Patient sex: F
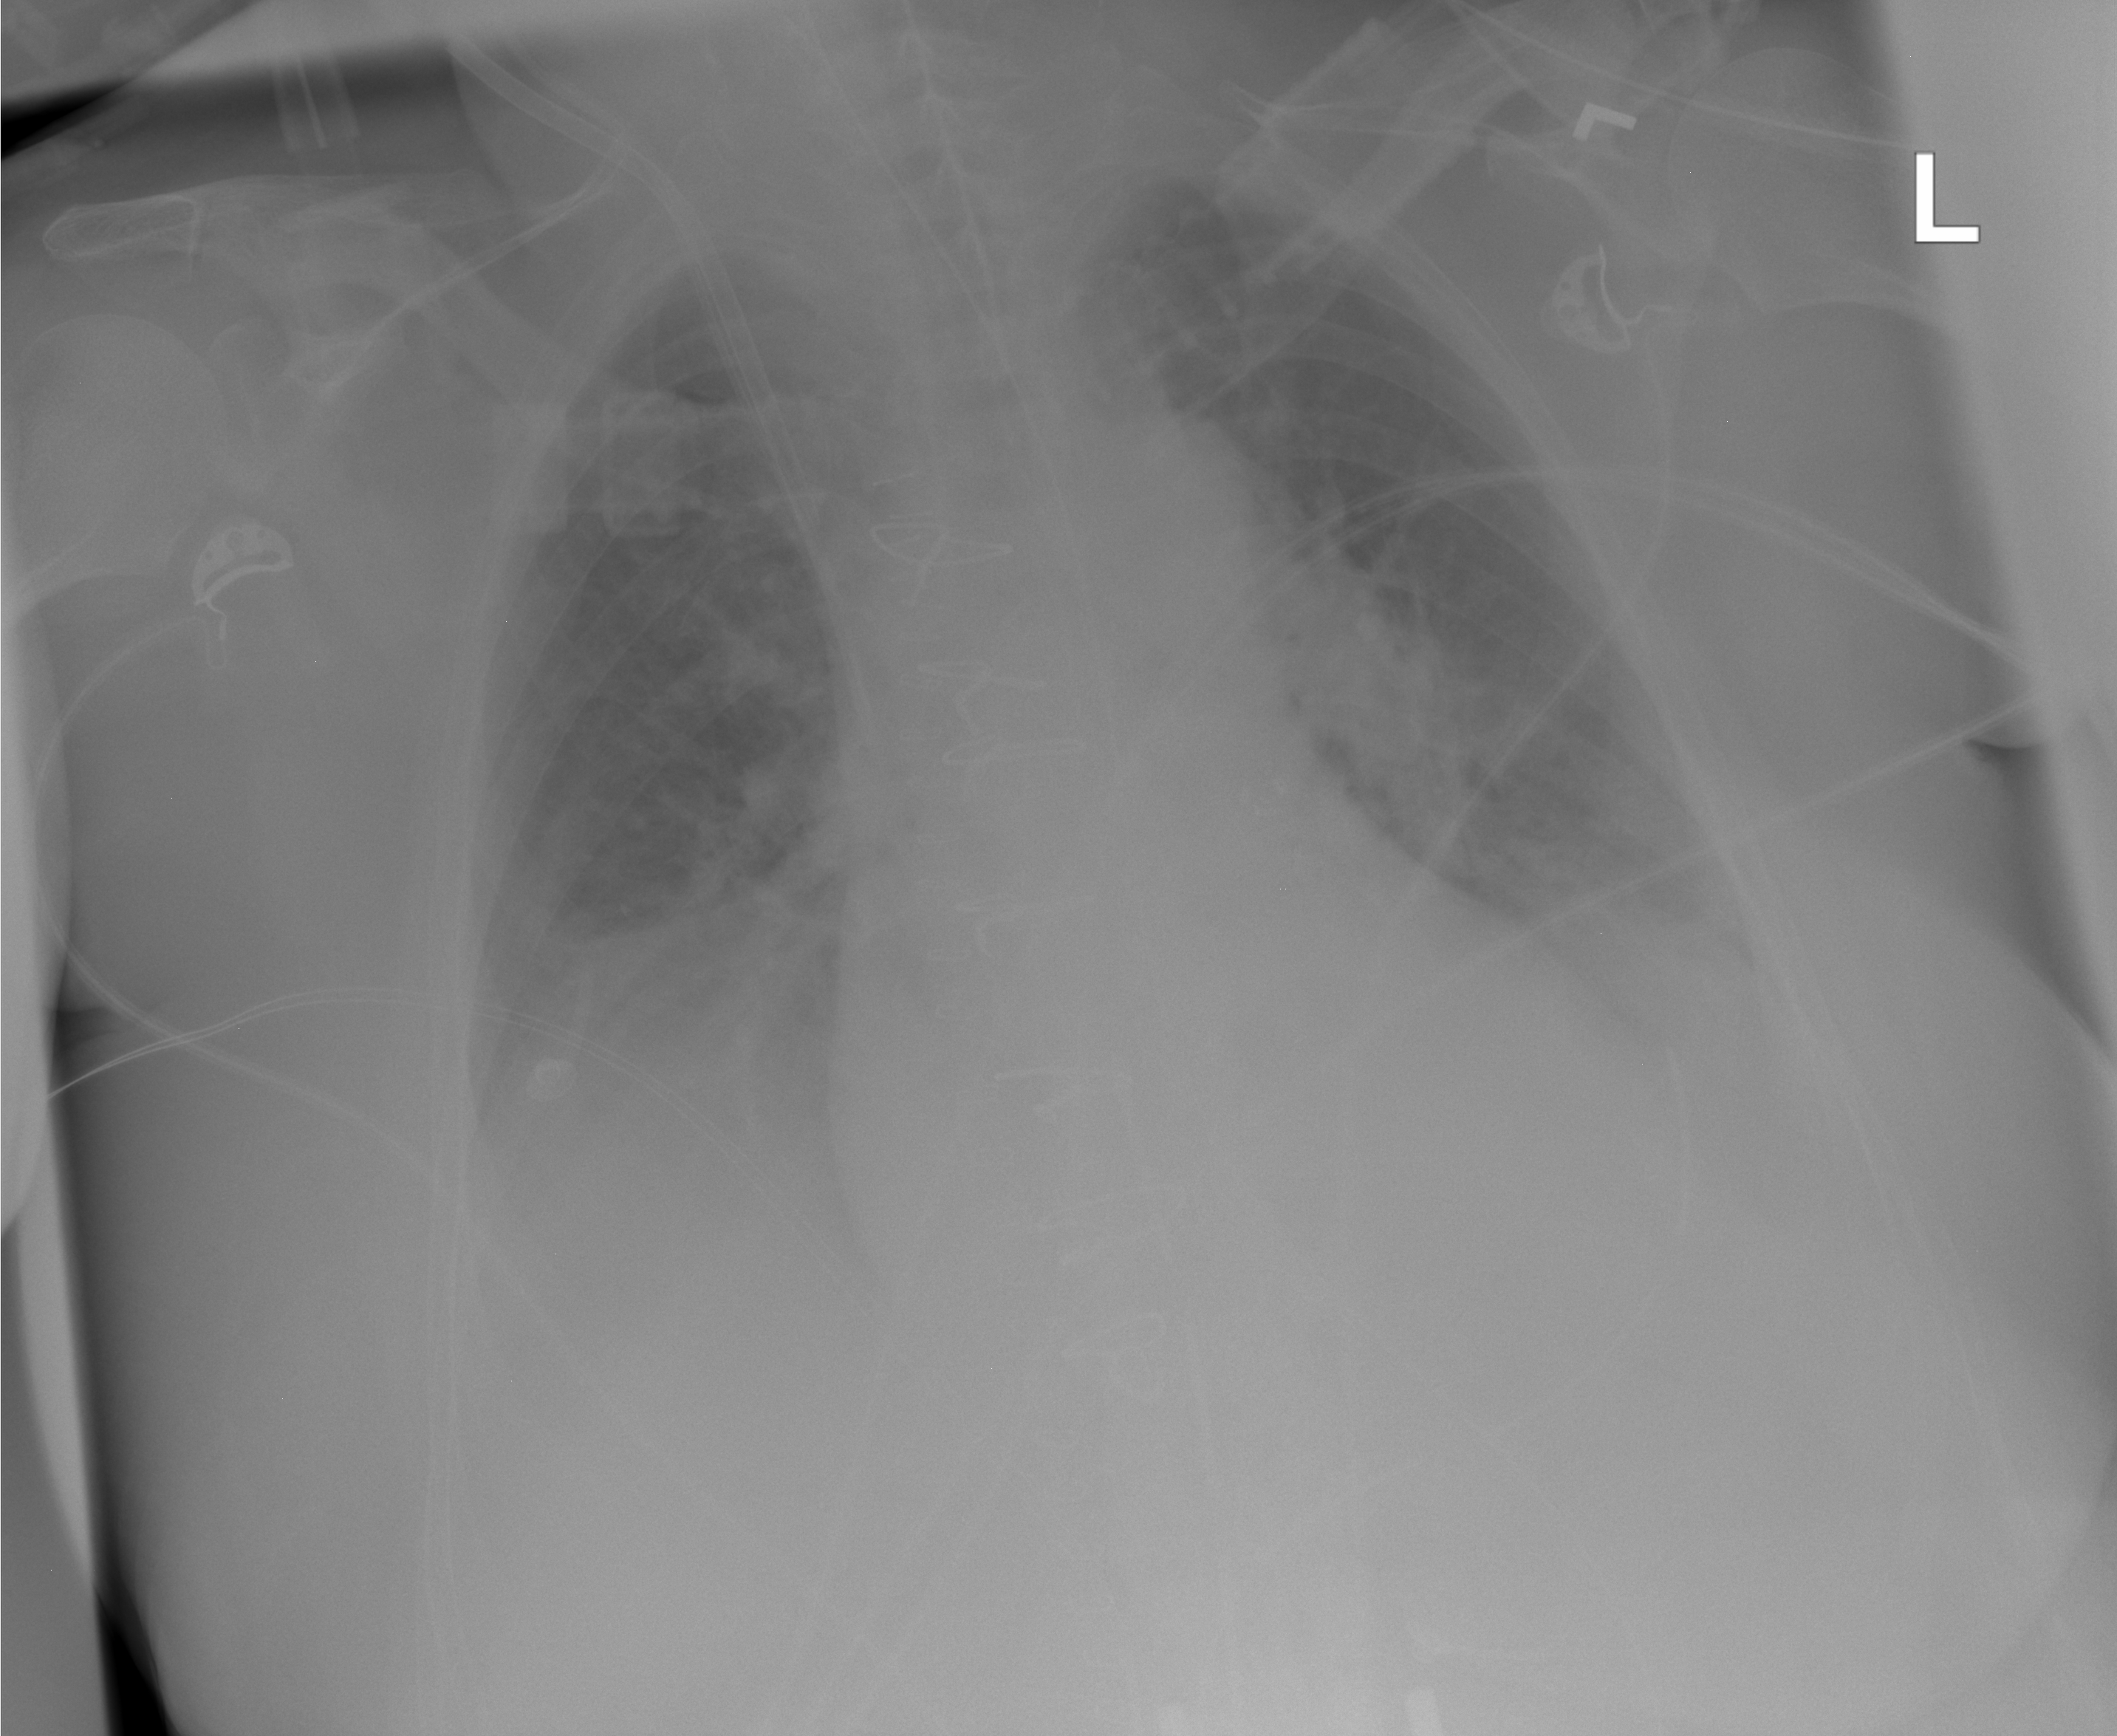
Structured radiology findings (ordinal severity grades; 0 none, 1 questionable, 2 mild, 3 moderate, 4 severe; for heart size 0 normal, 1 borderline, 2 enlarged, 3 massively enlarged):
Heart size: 1
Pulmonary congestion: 2
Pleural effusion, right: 2
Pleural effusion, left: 2
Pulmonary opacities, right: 2
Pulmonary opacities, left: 2
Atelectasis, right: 0
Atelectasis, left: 0